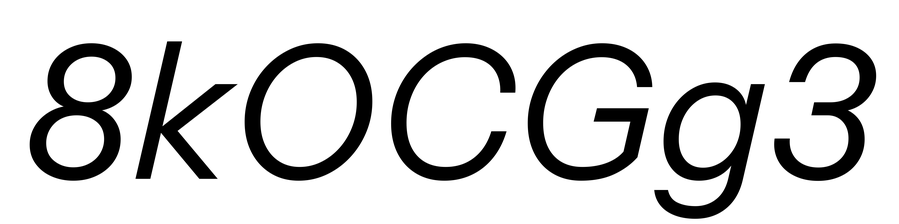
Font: InstrumentSans-Italic_Italic